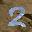
Label: 2